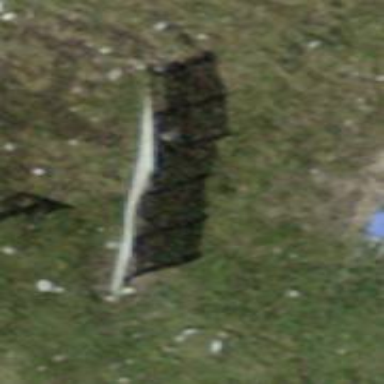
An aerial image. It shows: Fence made of wood.